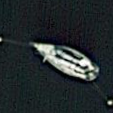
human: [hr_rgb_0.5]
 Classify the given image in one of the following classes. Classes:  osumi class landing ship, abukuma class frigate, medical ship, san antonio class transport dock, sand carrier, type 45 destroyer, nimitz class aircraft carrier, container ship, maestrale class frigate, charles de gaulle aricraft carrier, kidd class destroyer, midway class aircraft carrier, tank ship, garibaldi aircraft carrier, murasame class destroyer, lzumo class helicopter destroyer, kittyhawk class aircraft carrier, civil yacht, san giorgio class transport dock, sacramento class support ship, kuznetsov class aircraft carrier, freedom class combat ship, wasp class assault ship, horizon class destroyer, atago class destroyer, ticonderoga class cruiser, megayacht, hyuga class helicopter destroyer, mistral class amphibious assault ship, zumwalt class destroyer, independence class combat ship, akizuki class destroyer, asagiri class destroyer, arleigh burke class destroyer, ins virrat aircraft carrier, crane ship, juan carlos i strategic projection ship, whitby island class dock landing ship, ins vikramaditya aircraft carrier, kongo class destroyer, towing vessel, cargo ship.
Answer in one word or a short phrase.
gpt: Civil yacht